Question: I've almost finished a website, but encounter a huge issue with chrome on android. Stock browsers work fine, but chrome is messing with my text size. My h4 should be 24px, the paragraph 14px. Though, on chrome mobile the text is increased many steps.
I encountered giving a specified height for the results in the original text size (as in the first section where the id="fotostyle" has a height of like 500px).
Is there another way around this problem? Don't want to give ALL my sections on the website fixed heights ;).
Thanks for your ideas! :D
Menno
> > Image to show the wrong result <<

'''
<section class="box welcomeBox" id="fotoStyle">
<h4> Fotografiestijlen </h4>
<p class="contentBlockSubTitle"> Diverse fotografiestijlen kunnen gebruikt worden. De meeste ouders stellen portretfoto&#39;s op prijs, omdat ze deze meestal niet zelf kunnen maken. De foto&#39;s in creatieve stijl worden meestal zelf gemaakt. De keuze wordt dan ook altijd in overleg met de schoolleiding gemaakt.</p>
<div> ...............
<section class="box accordeonBox">
<h4> Afhandeling foto's </h4>
<p class="contentBlockSubTitle"> Wij bieden 4 mogelijkheden om een fotopakket te bestellen. Neem voor vragen graag contact met ons op.</p>
<div class="accordion"> .........
.box {
background-color: white;
padding: 50px;
border-radius: 3px;
box-sizing: border-box;
-moz-box-sizing: border-box;
box-shadow: 0px 2px 4px 0px rgba(0,0,0,0.27);
}
.welcomeBox {
width: 100%;
padding-top: 26px;
margin-top: 36px;
}
'''
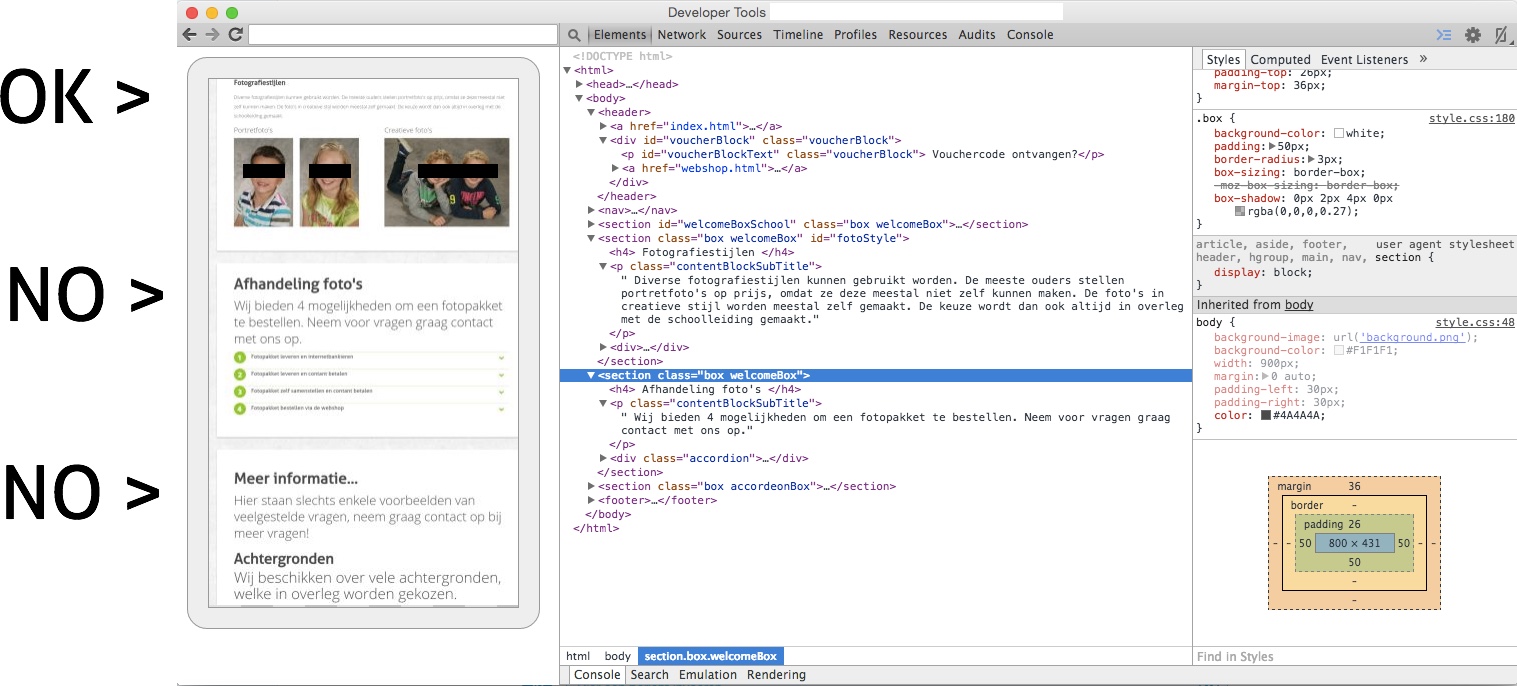
Answer: Hmm interesting, looking at your html the only difference between the first (OK) and second (NO) section seems the id="fotoStyle" part. Might this effect the OK paragraph?
Try looking what happens if you add that ID to the second as well section and you might find the source of the smaller text.
Comment if you still havent found the problem!